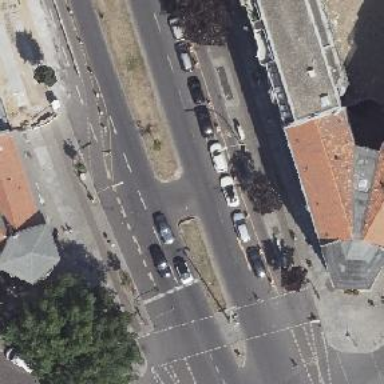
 separated on the right side by kerb and row of trees."